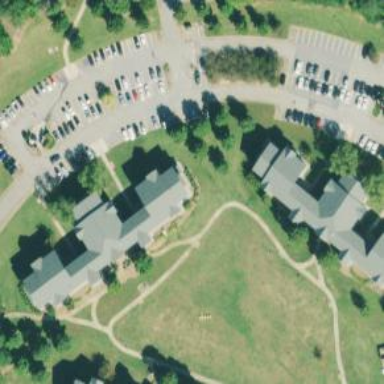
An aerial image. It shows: Dormitory building.